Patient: sex M, age 64
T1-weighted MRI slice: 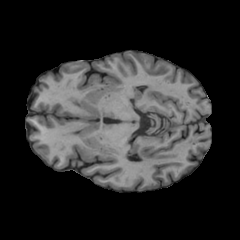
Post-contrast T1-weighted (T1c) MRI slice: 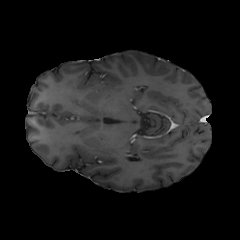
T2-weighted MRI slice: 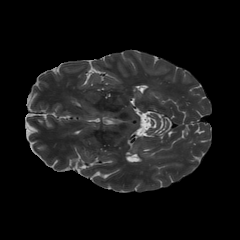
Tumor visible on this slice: no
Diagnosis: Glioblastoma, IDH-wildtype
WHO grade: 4